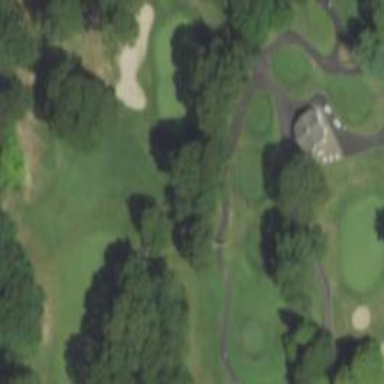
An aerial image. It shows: Path for both roads and golfers.